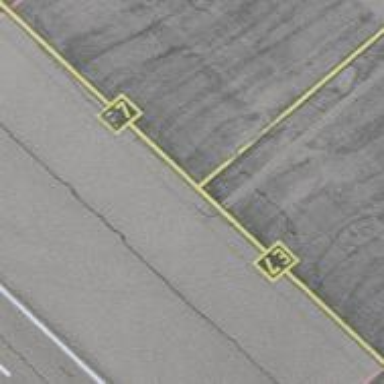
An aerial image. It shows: Airport parking position.